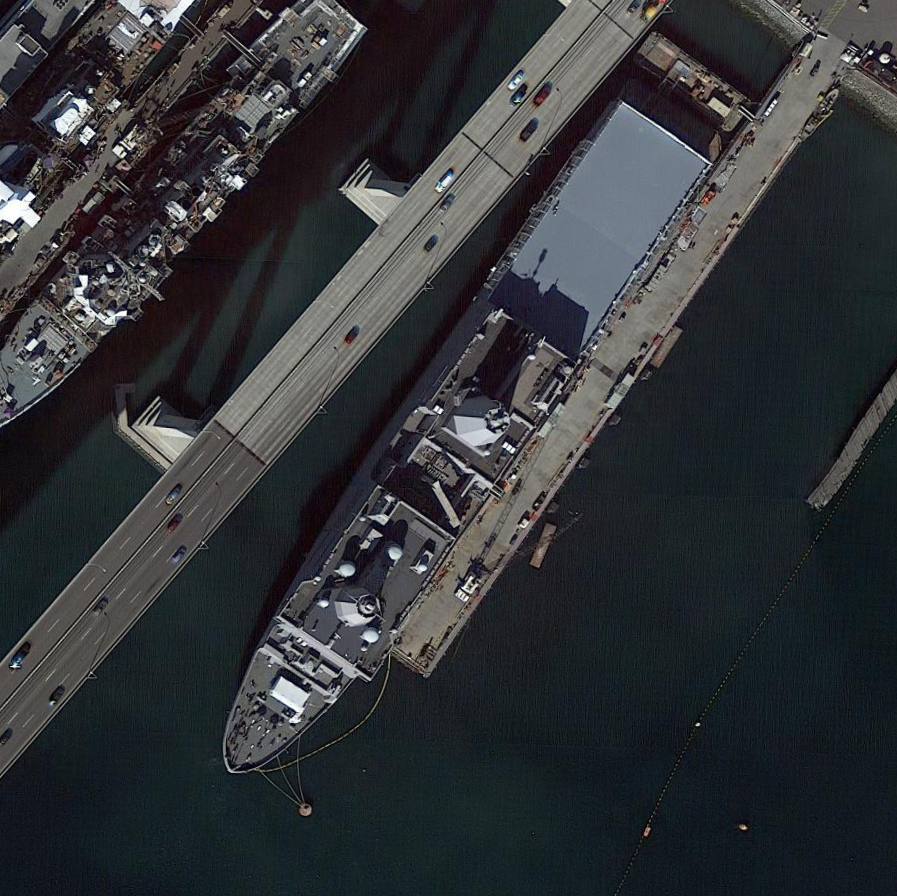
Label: San_Antonio-class_transport_dock